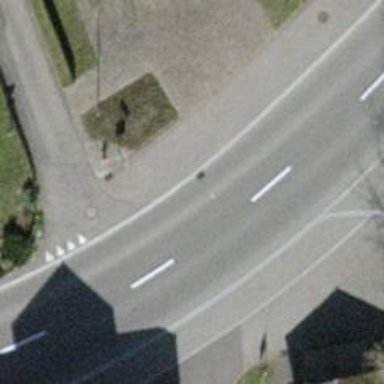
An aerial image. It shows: Tertiary road.